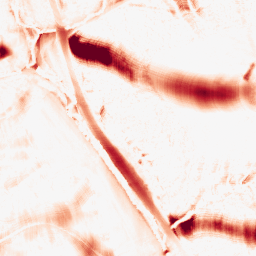
Category: morphological
Decomposition family: morphological_ellipse
Decomposition parameters: operation: opening
width: 50
height: 30
Upsampling method: quintic
Upsampling parameters: scale: 2
Upsampling scale: 2